Question: I'm trying to use the new iOS6 UIActivityViewController and it works fine except that the Memory Leaks instrument says that the NSArray *execludedActivities is leaking every time I try to show the controller.
Note that I tried to use an NSArray called excludedActivities and then set the shareShareController.excludedActivityTypes to be able to set the array to nil later (all that is commented code below) but now I'm setting the property directly and still there is a leak.
'''
- (IBAction)share:(id)sender
{
//prepare the image
UIImage *theImage = [self screenShot];
//The array of activity Items
NSArray *activityItems = [[NSArray alloc] initWithObjects:theImage, nil];
//The acitivyViewController
UIActivityViewController *shareController = [[UIActivityViewController alloc] initWithActivityItems:activityItems applicationActivities:nil];
//Excluded Actvivity Types
//NSArray *excludedAcitivities = [[NSArray alloc] initWithObjects:UIActivityTypeAssignToContact,UIActivityTypeCopyToPasteboard,UIActivityTypePostToWeibo, UIActivityTypePrint, nil];
shareController.excludedActivityTypes = [[NSArray alloc] initWithObjects:UIActivityTypeAssignToContact,UIActivityTypeCopyToPasteboard,UIActivityTypePostToWeibo, UIActivityTypePrint, nil];
//testing fixning the leak of NSArray
//excludedAcitivities = nil;
//set the completion handler
[shareController setCompletionHandler:^(NSString *activityType, BOOL completed) {
//test hiding the By MunasabaPro lable
int shareScreen = pageControl.currentPage;
MainViewController *someController = [viewControllers objectAtIndex:shareScreen];
someController.byLabel.hidden = YES;
}];
[self presentViewController:shareController animated:YES completion:nil];
}
'''

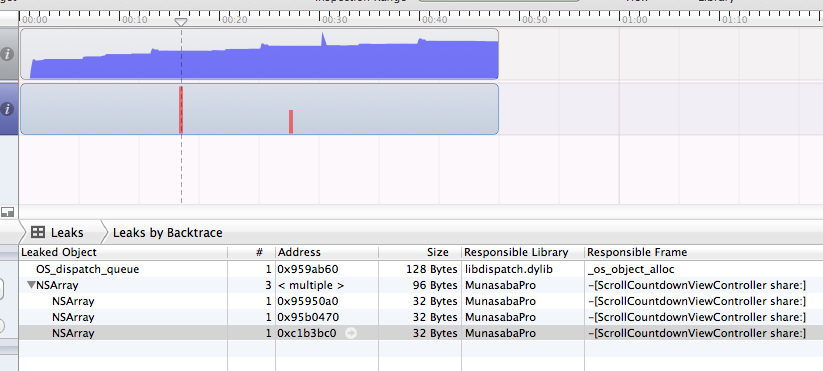
Answer: I think you have a retain cycle in your completion handler. Take a look at that <URL>.
'''
__weak id blockShareController = shareController;
[shareController setCompletionHandler:^(NSString *activityType, BOOL completed) {
//test hiding the By MunasabaPro lable
int shareScreen = pageControl.currentPage;
blockShareController.byLabel.hidden = YES;
}];
'''